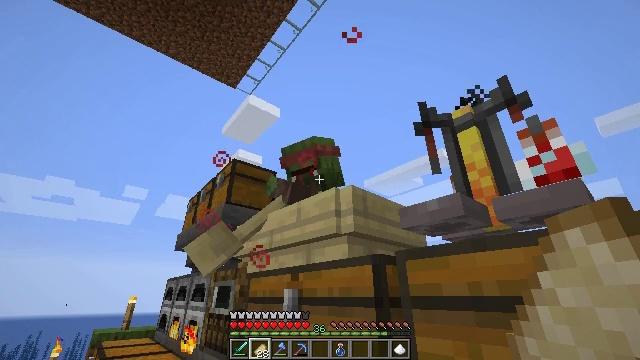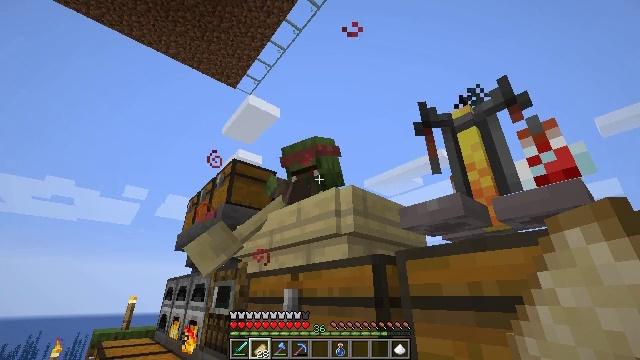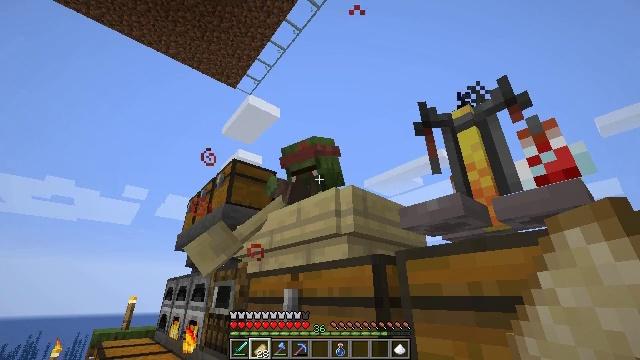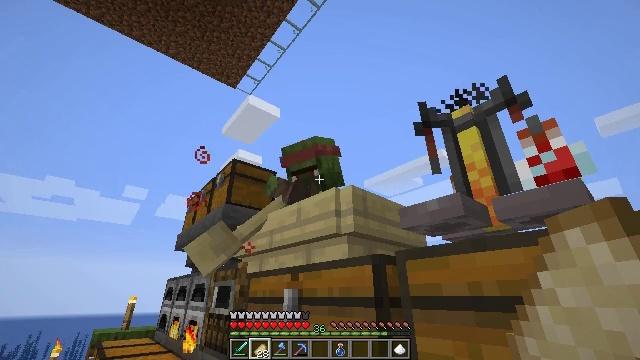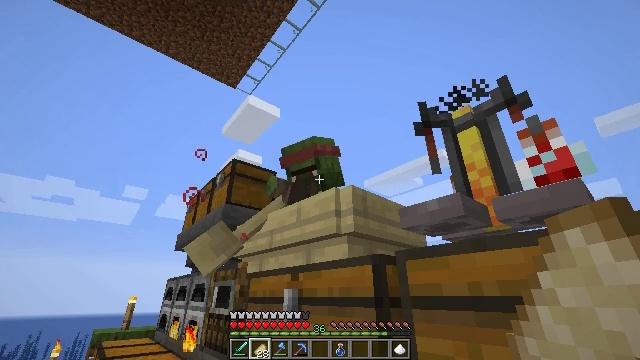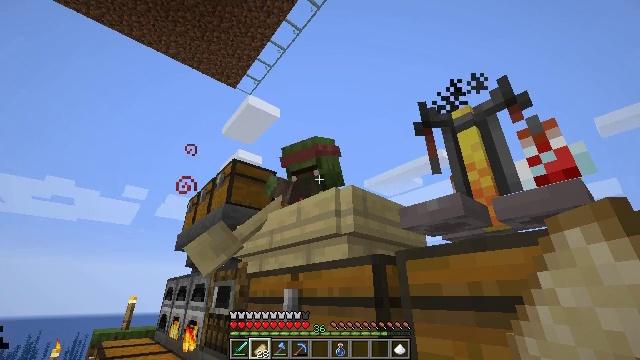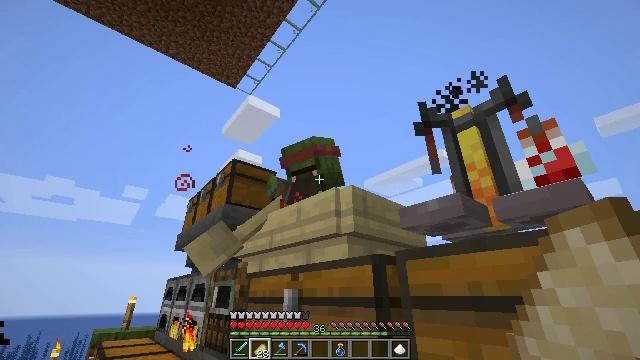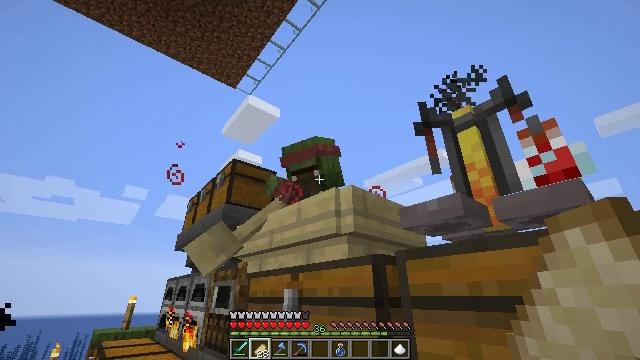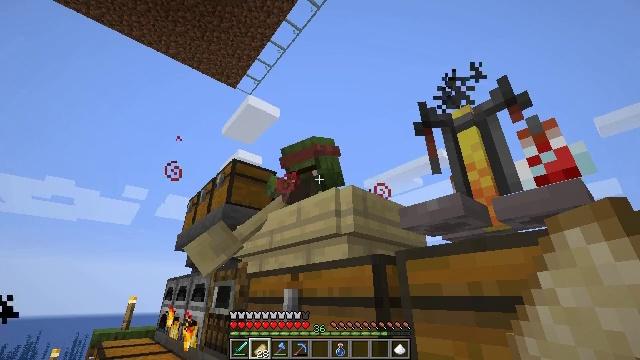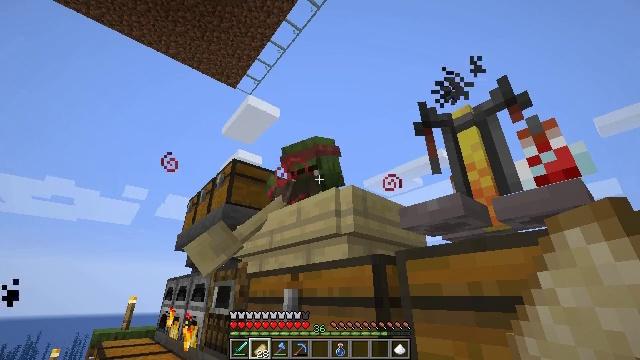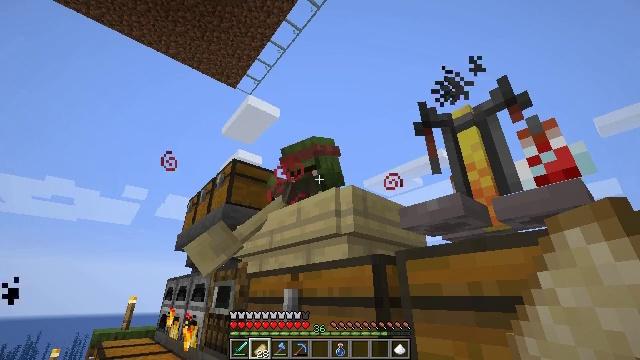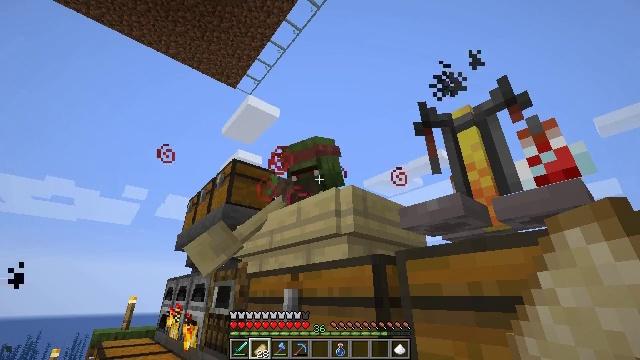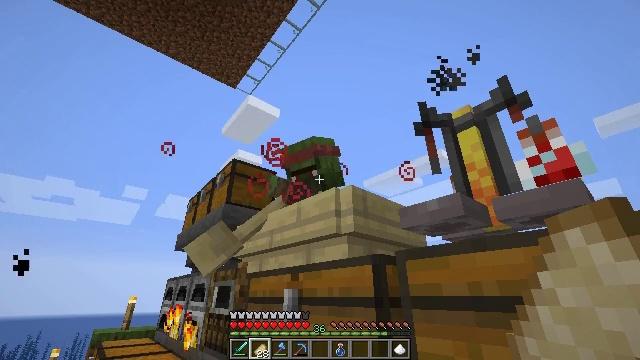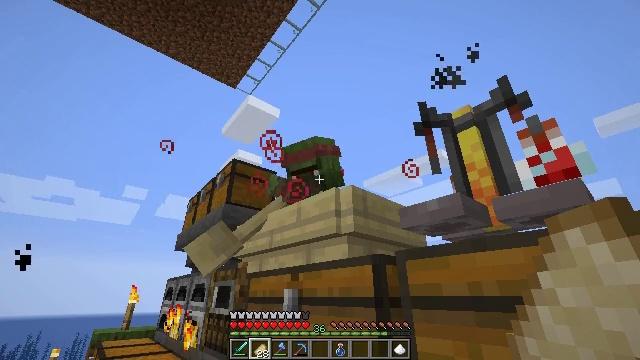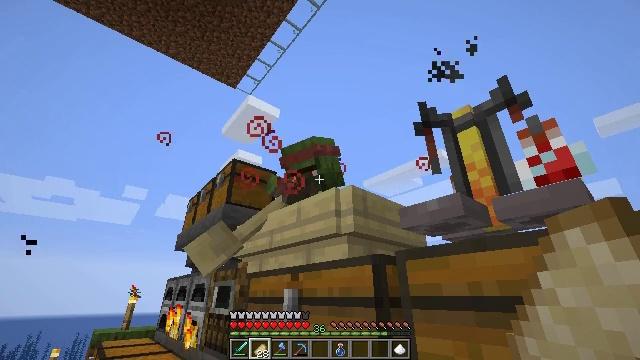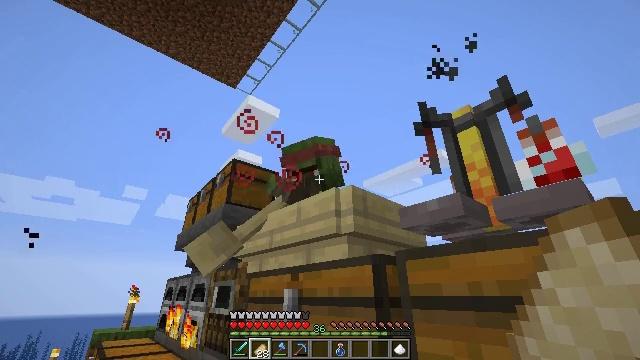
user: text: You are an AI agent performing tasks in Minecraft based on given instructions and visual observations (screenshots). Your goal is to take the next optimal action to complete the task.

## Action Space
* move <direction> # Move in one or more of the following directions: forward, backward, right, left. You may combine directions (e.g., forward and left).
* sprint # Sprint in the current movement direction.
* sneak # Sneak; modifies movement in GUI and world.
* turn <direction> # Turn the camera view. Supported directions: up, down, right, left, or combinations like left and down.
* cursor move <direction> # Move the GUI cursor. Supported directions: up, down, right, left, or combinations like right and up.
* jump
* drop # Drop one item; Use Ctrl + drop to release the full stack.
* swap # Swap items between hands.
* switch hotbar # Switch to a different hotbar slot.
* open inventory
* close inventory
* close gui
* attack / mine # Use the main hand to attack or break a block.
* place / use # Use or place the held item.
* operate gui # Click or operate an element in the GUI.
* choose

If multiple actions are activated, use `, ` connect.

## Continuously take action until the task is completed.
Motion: motion action
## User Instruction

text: Turn spider eye, mushroom, and sugar into a fermented spider eye.
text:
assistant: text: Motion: no_op
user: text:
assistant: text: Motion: no_op
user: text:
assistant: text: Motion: no_op
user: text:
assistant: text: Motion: no_op
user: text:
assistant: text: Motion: no_op
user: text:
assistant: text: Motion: no_op
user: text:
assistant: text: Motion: no_op
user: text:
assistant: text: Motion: no_op
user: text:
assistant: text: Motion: no_op
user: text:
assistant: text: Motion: no_op
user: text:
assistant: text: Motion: no_op
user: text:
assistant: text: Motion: no_op
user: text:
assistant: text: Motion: no_op
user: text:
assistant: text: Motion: no_op
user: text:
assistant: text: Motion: no_op
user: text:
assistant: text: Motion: no_op
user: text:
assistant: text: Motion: no_op
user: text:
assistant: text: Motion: no_op
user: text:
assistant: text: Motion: no_op
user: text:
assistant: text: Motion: no_op
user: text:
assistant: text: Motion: no_op
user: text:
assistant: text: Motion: no_op
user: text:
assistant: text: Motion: no_op
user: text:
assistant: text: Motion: no_op
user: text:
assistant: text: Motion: no_op
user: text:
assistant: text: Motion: no_op
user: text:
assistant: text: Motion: no_op
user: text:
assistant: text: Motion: no_op
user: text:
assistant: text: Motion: no_op
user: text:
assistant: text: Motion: no_op